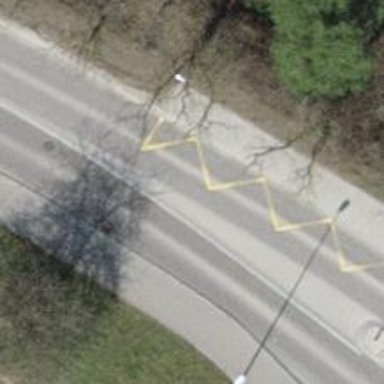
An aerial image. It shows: Bus stop equipped with public transport stop position.